Question: Seems I can't put the icon correctly, can someone help me out?
JQuery Mobile version: 1.4.2
'''
<div data-role="page" id="pageone">
<div data-role="main" class="ui-content">
<h2>List With Thumbnails and Text</h2>
<ul data-role="listview" data-inset="true">
<li>
<a href="#">
<img src="chrome.png">
<h2>Google Chrome</h2>
<p><img class='ui-icon-home ui-btn-icon-notext ui-btn-icon-left'/> Google Chrome is a free, open-source web browser. Released in 2008.</p>
</a>
</li>
<li>
<a href="#">
<img src="firefox.png">
<h2>Mozilla Firefox</h2>
<p>Firefox is a web browser from Mozilla. Released in 2004.</p>
</a>
</li>
</ul>
</div>
</div>
'''
Result:

I try to use this but doesn't work.
'''
<span><i class='ui-icon-home ui-btn-icon-notext ui-btn-icon-left'>Text</i></span>
'''
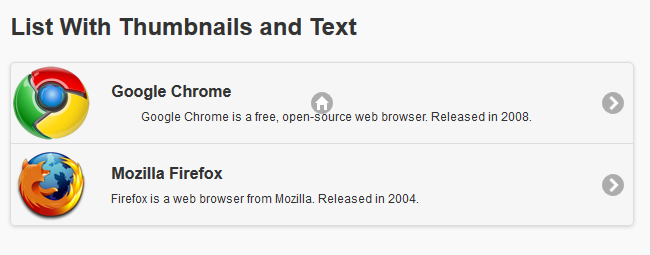
Answer: If you want the icon inline with the text and not a button, you can accomplish it like this.
First add a span for the icon with 'class="ui-icon-home ui-btn-icon-notext inlineIcon"':
'''
<p>
<span class="ui-icon-home ui-btn-icon-notext inlineIcon"></span>
Google Chrome is a free, open-source web browser. Released in 2008.
</p>
'''
Then we add the folowing CSS:
'''
li p {
line-height: 24px;
}
.inlineIcon {
display: inline-block;
position: relative;
vertical-align: middle;
margin-right: 6px;
}
'''
The P line-height makes room vertically for the icon, while the inlineIcon class places the icon correctly.
If you do not want the gray disk and would prefer a plain black version of the icon, you would add the ui-alt-icon class to the span to make it black, and the CSS would be:
'''
.inlineIconNoDisk {
display: inline-block;
position: relative;
vertical-align: middle;
margin-right: 6px;
}
.inlineIconNoDisk:after {
background-color: transparent;
}
'''
> Here is a <URL>
And a screenshot: